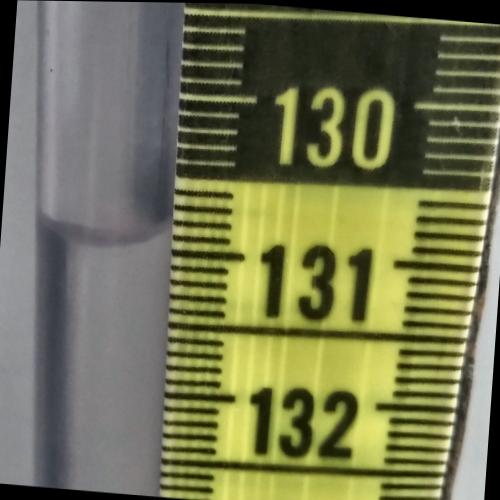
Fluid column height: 130.9 cm